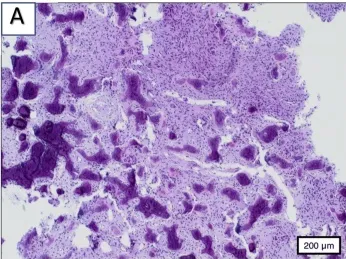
A-D. The histological findings in different enlargements (200 mum; 100 mum; 50 mum). It shows the mixture of bone and connective tissue.
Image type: pathology (pas)